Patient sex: F
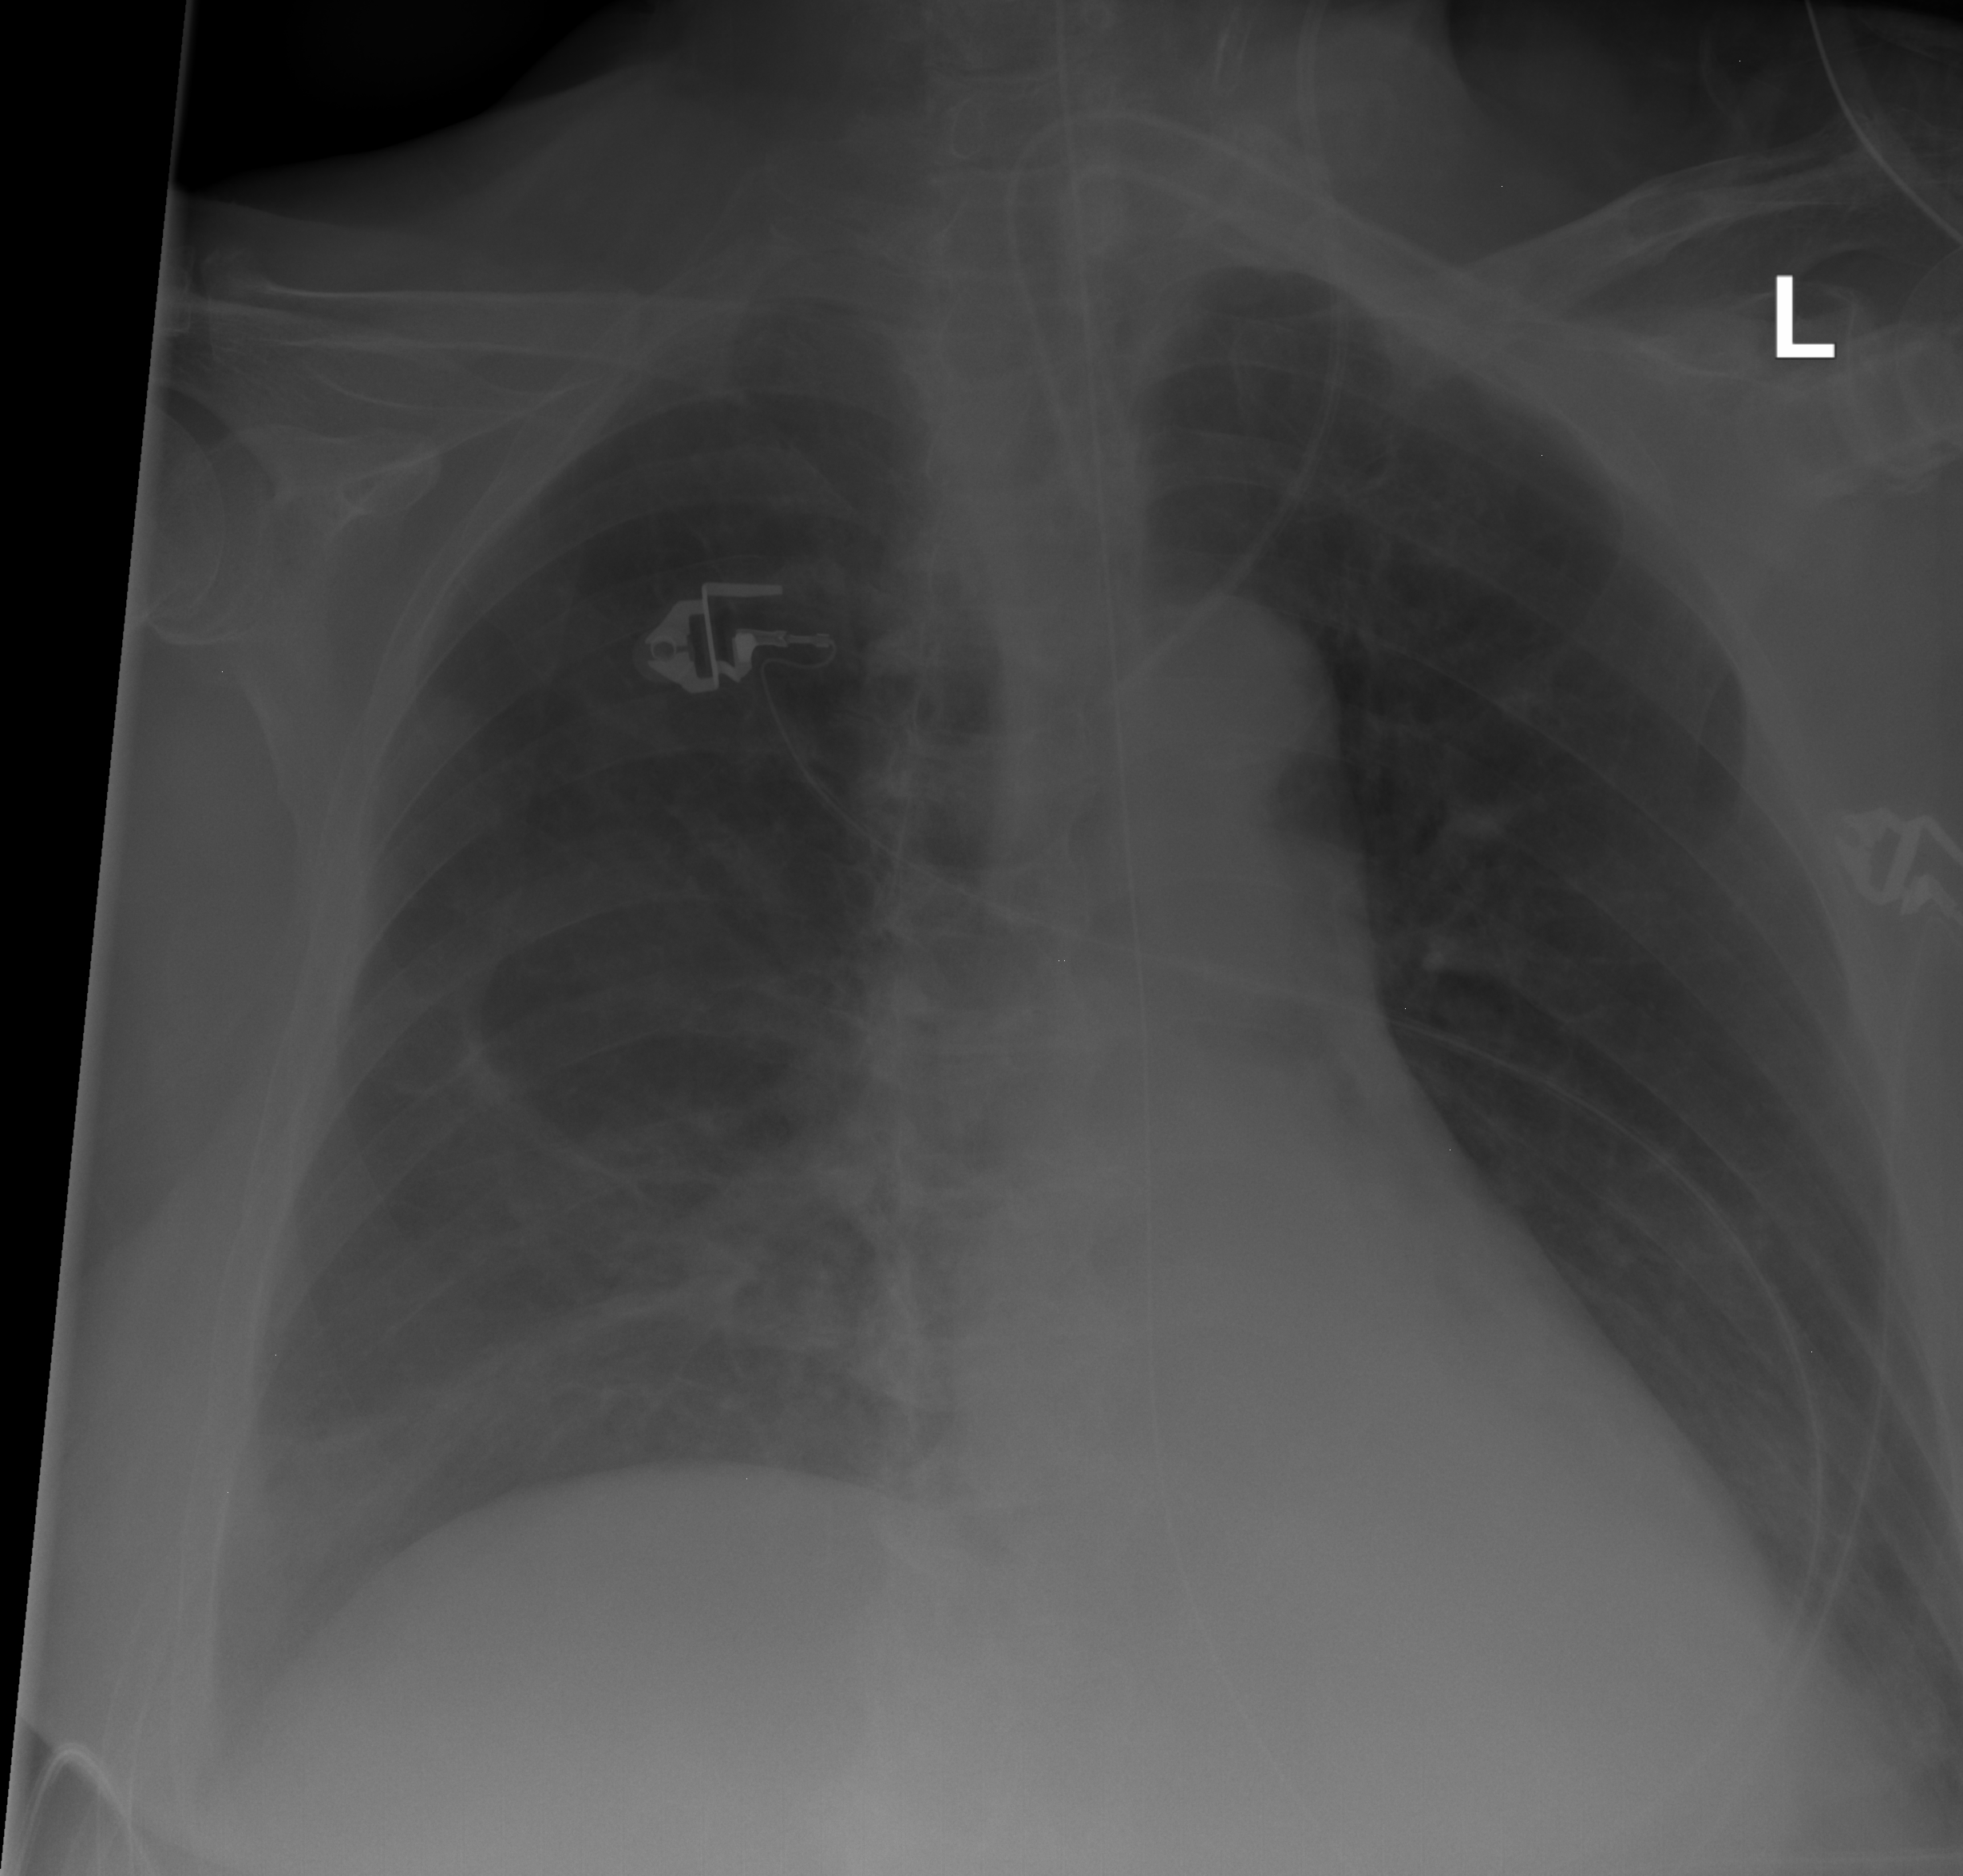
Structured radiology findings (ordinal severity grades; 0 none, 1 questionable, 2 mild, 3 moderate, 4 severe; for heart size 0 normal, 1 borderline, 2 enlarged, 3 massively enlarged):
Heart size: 0
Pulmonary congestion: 0
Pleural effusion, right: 0
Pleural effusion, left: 0
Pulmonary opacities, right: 0
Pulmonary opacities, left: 0
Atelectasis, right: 2
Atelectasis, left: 0